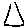
Label: triangle